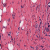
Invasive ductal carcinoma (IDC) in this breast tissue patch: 0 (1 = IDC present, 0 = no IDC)